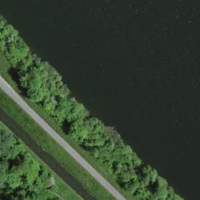
EUNIS habitat code: 14
Species observed at this site:
Cornus sanguinea